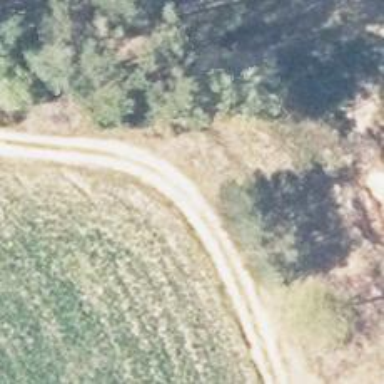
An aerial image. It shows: Sandy track road with grade5 tracktype.